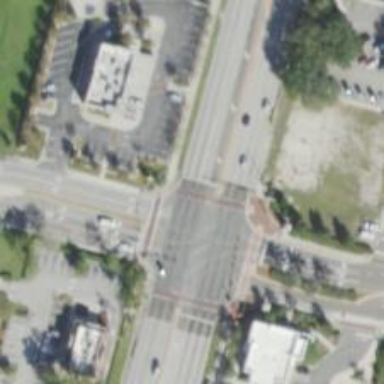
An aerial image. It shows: Marked crossing on the road.